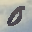
Label: 0